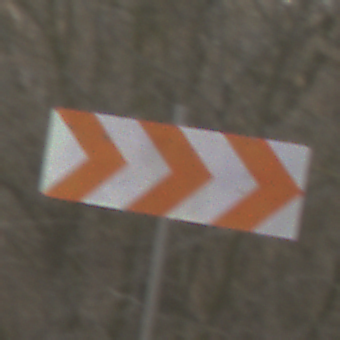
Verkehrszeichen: RichtungstafelnInKurvenGrossLinks
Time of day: MorningAfternoon
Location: Outdoor (Nature)
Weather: PartlyCloudy
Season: Winter
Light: Natural